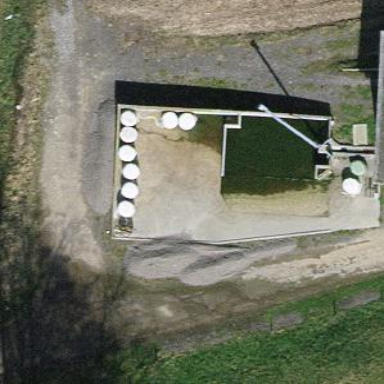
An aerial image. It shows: Farm building.